Interaction volume radius: 5 \u00c5
Interaction volume height: 15 \u00c5
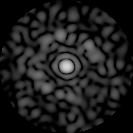
Disorder parameter: 0.7831